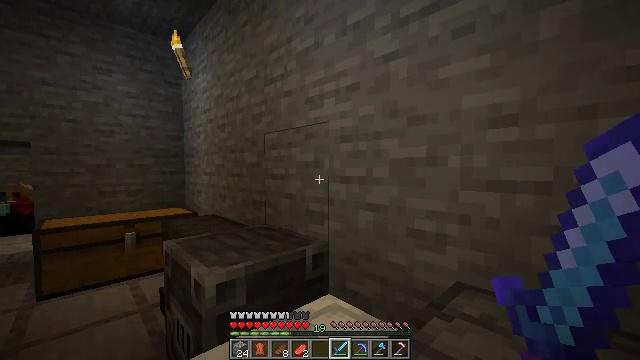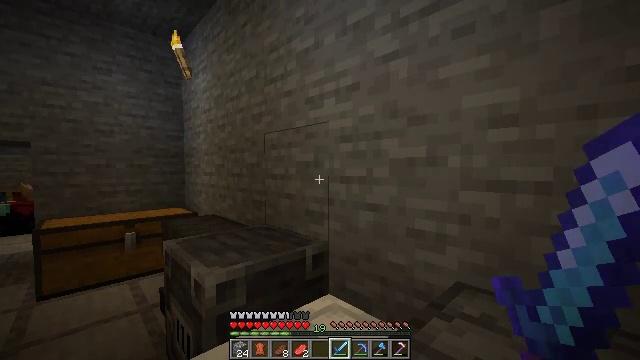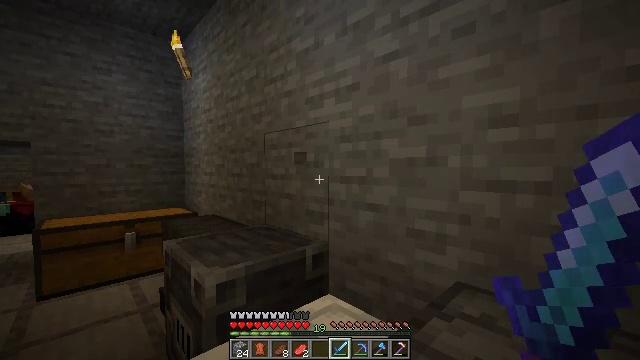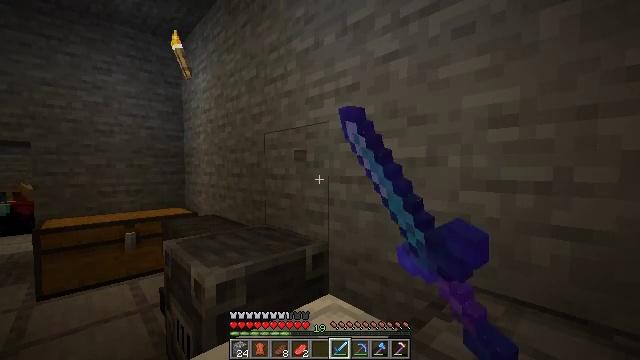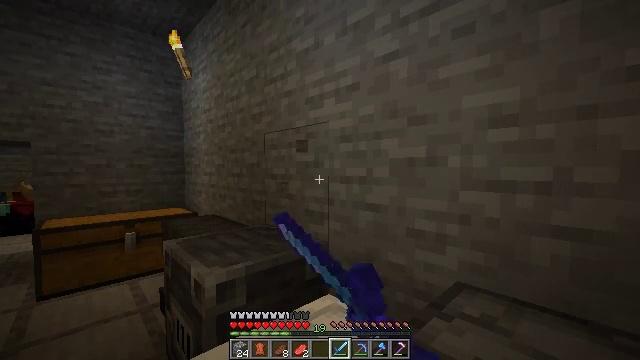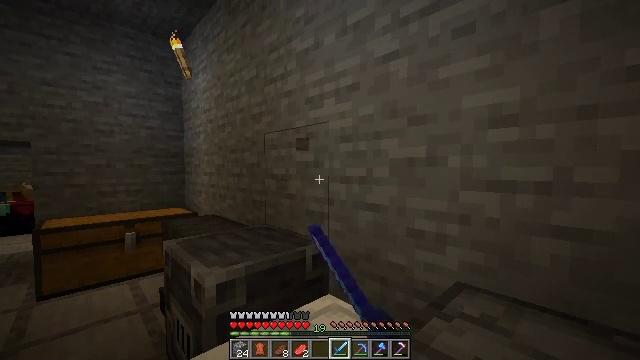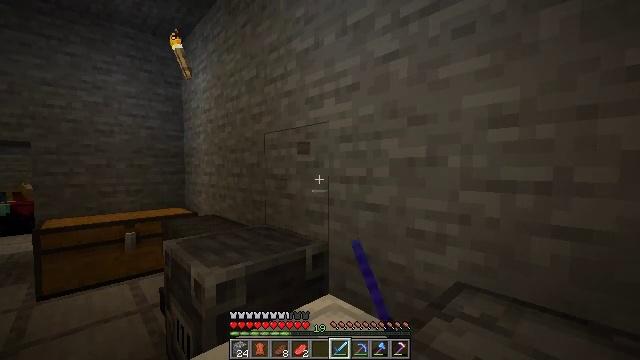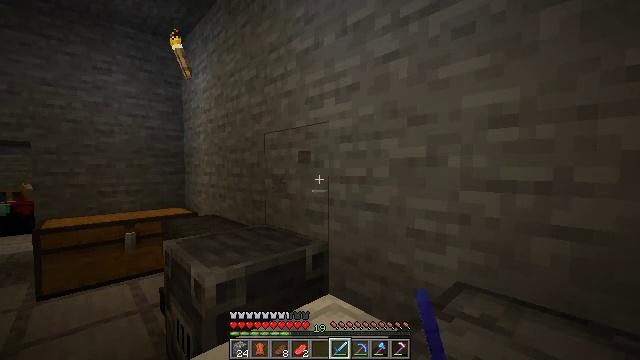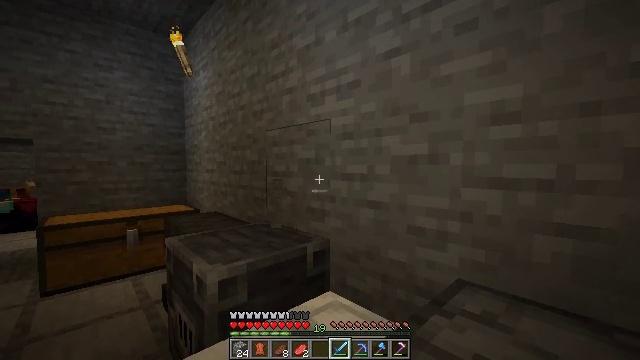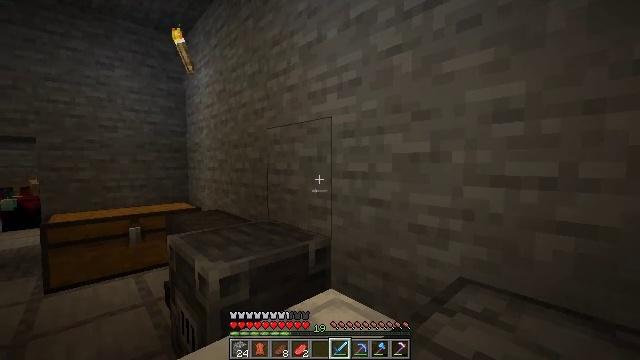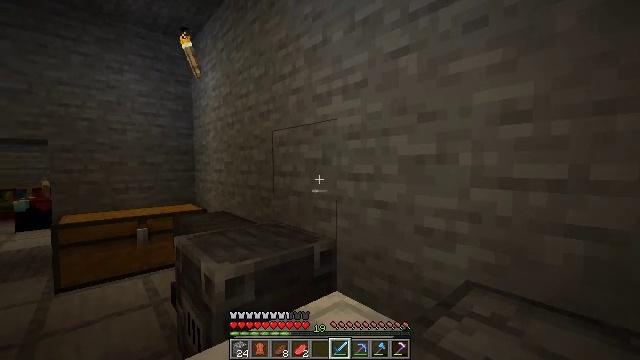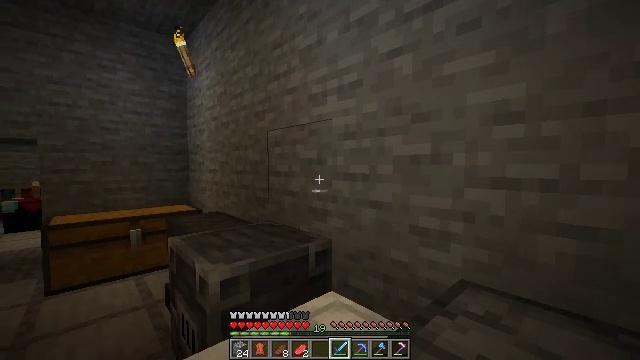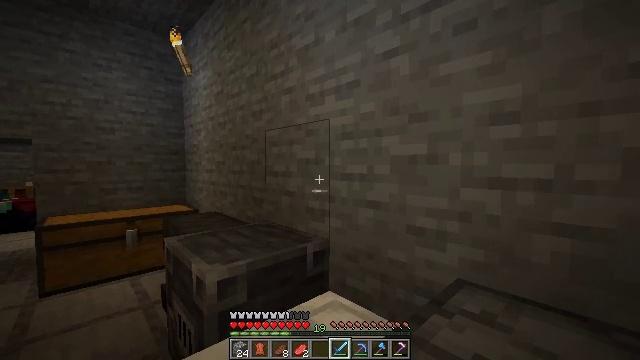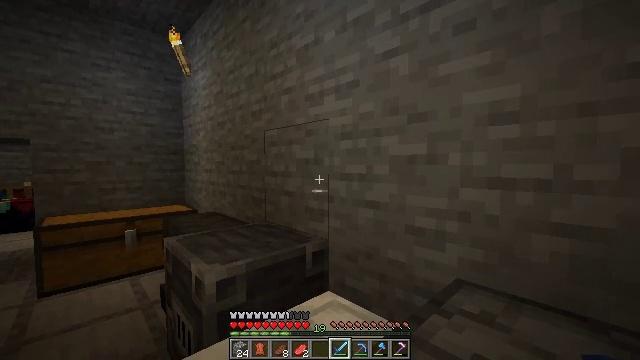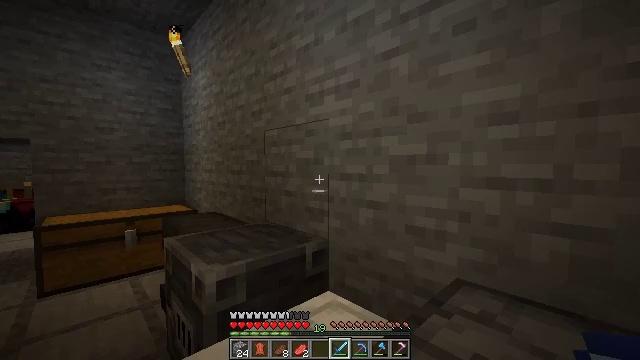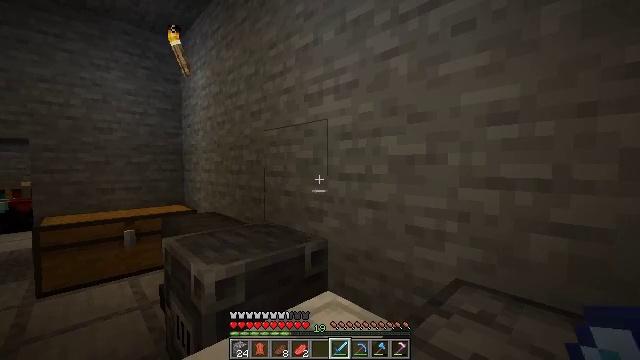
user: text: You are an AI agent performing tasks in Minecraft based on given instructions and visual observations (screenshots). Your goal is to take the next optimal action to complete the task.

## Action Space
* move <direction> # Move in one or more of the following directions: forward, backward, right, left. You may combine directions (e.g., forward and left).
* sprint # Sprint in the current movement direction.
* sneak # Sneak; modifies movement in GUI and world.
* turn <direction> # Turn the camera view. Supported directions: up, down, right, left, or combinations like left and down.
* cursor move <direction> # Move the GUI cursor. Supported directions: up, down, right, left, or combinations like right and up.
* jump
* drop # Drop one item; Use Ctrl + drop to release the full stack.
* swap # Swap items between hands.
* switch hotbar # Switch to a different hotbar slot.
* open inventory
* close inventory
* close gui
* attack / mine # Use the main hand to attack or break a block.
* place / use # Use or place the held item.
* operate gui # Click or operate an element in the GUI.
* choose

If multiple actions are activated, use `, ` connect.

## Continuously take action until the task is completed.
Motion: motion action
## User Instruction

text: Collect wheat crops.
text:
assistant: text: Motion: no_op
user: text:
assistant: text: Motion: attack / mine
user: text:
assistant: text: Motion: attack / mine
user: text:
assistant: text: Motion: attack / mine
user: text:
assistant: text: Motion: attack / mine
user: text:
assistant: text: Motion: no_op
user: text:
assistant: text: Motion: no_op
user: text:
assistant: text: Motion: no_op
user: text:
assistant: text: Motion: no_op
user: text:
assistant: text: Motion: turn left
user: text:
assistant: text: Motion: turn right
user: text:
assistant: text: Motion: no_op
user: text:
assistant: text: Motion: no_op
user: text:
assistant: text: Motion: no_op
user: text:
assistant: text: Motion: no_op
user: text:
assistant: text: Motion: no_op
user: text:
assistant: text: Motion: no_op
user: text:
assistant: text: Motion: turn left
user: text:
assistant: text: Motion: turn left and up
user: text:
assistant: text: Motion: turn left and up
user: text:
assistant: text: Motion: turn left
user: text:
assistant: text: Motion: turn left and down
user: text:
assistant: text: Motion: turn left and down
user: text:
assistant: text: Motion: turn left and down
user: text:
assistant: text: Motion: turn left and down
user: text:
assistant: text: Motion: turn left and down
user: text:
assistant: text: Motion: turn left
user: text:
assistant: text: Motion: turn left
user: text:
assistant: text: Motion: no_op
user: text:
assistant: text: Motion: no_op